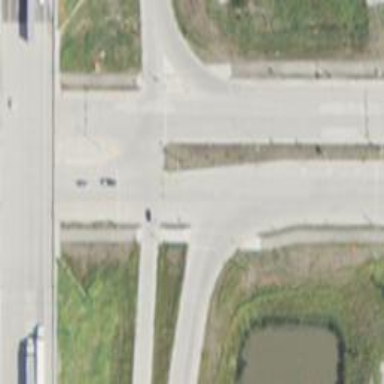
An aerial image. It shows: Marked crossing on path.